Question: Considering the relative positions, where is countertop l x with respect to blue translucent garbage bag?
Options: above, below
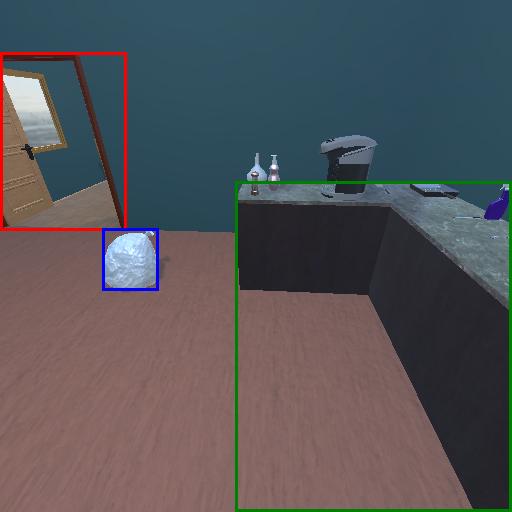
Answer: above